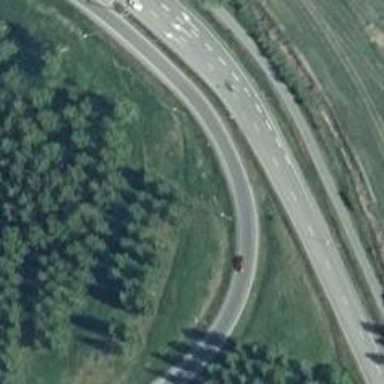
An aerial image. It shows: Trunk link highway.